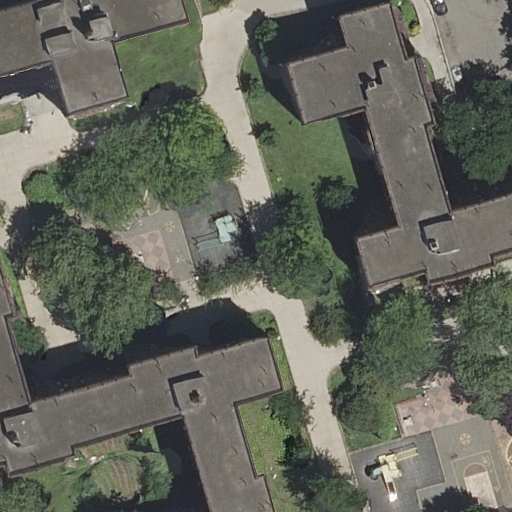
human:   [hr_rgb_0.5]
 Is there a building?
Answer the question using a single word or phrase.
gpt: yes

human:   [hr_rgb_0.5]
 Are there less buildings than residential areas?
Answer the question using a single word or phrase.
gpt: no

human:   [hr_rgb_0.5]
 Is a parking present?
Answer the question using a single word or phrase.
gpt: yes

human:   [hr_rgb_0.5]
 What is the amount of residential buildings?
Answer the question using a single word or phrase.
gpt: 3

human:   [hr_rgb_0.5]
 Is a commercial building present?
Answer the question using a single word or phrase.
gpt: no

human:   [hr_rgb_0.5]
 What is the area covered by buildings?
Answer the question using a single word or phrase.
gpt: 2478m2

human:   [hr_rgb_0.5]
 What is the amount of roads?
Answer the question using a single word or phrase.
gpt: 6

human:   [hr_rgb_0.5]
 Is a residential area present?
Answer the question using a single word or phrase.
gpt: yes

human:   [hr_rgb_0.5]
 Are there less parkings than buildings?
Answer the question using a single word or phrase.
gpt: yes

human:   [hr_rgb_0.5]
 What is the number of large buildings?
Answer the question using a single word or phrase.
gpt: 3

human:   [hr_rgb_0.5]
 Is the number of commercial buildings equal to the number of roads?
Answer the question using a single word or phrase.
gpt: no

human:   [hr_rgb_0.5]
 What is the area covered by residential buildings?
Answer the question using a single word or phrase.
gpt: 2478m2

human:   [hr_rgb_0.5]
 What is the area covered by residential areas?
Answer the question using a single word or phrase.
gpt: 8560m2

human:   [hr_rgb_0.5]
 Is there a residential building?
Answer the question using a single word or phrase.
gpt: yes

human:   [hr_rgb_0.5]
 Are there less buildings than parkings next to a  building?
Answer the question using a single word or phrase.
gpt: no

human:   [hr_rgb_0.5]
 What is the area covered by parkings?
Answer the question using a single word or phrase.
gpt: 301m2

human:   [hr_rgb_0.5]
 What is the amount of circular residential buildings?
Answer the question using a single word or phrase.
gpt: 0

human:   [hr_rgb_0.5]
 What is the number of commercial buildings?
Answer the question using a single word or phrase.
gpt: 0

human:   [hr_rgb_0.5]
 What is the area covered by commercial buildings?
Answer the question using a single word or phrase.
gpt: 0m2

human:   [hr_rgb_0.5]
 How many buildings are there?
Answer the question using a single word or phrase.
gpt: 3

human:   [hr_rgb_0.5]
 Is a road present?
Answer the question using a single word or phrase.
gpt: yes

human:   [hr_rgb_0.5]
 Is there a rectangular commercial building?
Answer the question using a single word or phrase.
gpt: no

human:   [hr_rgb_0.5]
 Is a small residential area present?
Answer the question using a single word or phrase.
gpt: no

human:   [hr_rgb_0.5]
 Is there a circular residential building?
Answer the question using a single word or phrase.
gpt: no

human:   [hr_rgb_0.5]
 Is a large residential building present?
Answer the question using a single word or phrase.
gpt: yes

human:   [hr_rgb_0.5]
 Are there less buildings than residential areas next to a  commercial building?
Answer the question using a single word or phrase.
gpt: no

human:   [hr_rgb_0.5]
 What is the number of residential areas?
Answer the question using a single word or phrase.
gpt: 1

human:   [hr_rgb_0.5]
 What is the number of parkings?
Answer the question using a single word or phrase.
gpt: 1

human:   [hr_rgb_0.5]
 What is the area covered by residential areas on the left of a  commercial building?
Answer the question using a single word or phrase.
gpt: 0m2

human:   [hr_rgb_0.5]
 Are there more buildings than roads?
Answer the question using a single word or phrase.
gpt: no

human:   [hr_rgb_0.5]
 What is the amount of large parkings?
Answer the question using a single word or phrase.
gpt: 0

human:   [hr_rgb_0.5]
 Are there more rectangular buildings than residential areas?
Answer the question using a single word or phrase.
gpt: no

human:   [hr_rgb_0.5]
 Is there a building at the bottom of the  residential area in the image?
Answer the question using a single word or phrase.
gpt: yes

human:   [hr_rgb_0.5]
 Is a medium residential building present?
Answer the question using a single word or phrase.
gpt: no

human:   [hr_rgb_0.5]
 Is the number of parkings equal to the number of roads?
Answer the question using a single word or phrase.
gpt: no

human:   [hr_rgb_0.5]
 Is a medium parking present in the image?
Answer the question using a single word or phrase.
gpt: yes

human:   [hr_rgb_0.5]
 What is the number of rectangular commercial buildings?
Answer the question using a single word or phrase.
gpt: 0

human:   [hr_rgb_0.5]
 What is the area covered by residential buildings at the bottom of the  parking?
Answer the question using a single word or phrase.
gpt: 981m2

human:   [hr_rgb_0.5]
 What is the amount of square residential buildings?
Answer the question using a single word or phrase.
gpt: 0

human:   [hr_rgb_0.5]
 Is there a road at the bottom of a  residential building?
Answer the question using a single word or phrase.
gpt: yes

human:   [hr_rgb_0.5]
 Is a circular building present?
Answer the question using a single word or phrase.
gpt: no

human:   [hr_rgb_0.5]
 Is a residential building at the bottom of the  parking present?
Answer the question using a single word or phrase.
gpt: yes

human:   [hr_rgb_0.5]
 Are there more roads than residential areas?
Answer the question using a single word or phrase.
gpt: yes

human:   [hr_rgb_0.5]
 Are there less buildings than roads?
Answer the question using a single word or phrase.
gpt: yes

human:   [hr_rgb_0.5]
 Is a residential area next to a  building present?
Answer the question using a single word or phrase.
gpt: yes

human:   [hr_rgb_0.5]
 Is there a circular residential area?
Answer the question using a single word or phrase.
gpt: no

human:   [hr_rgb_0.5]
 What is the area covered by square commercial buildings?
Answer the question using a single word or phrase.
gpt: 0m2

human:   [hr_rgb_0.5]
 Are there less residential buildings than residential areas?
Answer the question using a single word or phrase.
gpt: no

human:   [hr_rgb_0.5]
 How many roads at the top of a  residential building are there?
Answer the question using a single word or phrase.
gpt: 5

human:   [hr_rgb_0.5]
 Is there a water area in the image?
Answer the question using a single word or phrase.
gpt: no

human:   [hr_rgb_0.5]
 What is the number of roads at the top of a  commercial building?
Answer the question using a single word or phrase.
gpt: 0

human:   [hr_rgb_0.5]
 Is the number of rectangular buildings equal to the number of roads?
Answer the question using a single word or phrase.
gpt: no

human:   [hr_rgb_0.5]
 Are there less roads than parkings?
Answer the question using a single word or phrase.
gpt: no

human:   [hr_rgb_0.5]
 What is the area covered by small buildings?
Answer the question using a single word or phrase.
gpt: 0m2

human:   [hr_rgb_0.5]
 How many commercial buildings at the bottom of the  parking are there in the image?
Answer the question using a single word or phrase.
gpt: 0

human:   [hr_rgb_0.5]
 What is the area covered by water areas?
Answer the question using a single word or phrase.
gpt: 0m2

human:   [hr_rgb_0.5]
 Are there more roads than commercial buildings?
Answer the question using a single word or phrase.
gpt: yes

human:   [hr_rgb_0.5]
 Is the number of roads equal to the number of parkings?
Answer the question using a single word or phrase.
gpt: no

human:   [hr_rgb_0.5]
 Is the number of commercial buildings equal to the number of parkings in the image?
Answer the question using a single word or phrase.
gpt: no

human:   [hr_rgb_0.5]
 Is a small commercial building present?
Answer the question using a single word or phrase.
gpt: no

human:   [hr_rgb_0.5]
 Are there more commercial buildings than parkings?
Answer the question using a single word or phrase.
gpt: no

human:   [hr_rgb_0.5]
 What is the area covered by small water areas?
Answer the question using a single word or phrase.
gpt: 0m2

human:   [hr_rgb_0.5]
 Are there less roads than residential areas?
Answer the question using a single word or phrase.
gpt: no

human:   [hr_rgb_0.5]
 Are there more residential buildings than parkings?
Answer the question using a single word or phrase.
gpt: yes